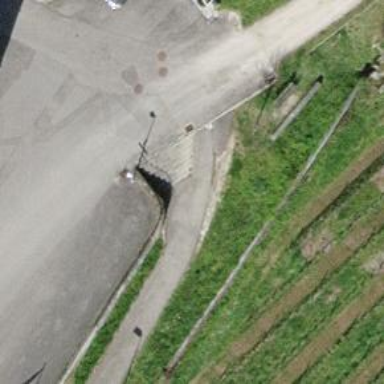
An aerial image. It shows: Set of steps on the road.